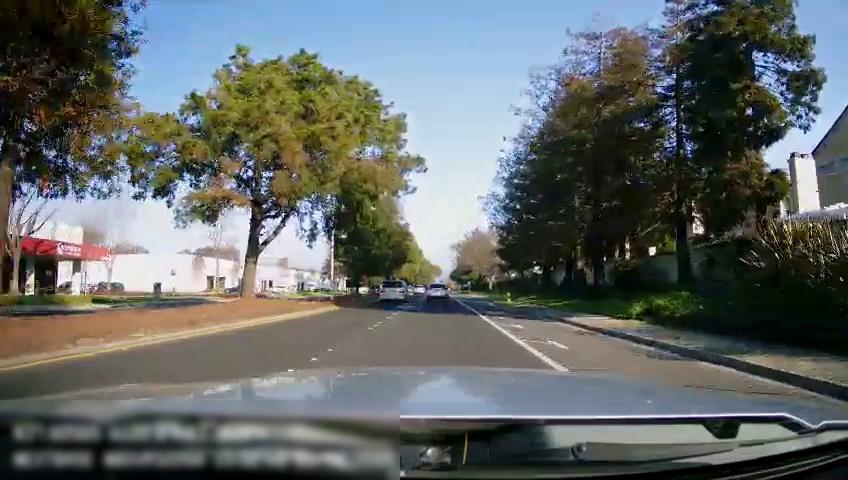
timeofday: Day
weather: Sunny
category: Drivable Space
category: Drivable Space
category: Vehicles | SUV
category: Vehicles | Van
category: Vehicles | SUV
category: Lanes | Alternate Lane
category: Lanes | Current Lane
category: Lanes | Current Lane